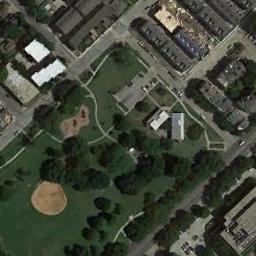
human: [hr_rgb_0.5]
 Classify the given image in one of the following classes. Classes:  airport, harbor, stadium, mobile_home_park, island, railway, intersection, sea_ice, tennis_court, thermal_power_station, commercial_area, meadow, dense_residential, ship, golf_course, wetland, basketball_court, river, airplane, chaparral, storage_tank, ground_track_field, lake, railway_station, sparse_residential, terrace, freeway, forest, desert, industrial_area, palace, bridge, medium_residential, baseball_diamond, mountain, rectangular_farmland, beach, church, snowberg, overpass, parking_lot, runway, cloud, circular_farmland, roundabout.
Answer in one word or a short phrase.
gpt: baseball_diamond